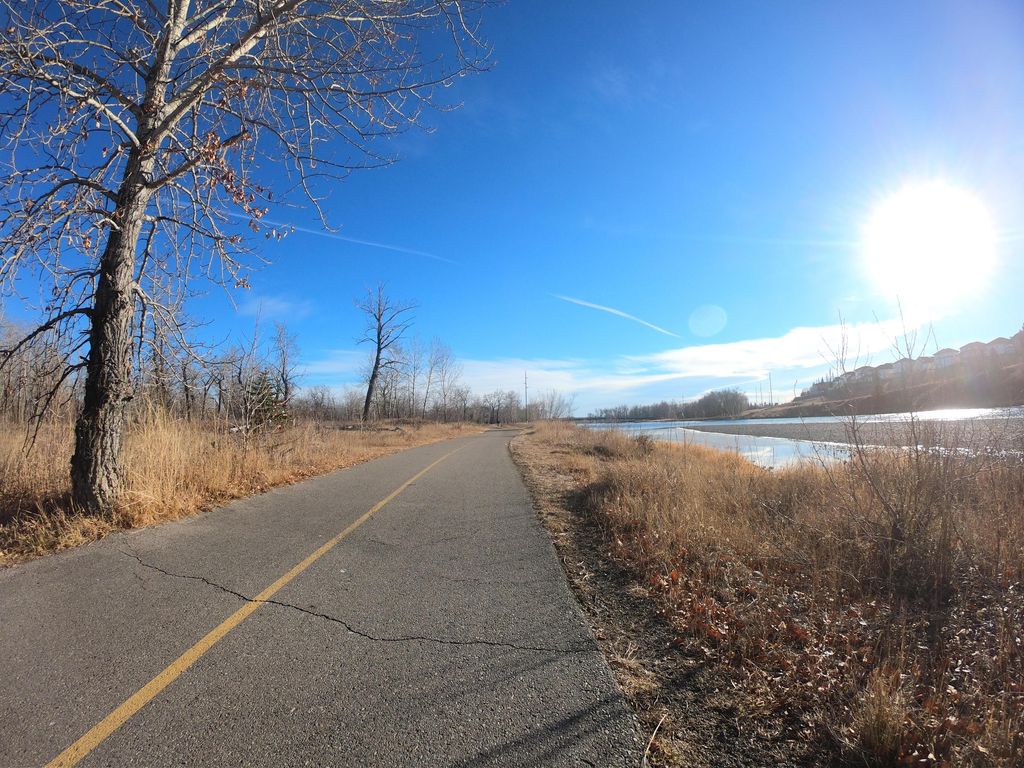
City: calgary